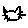
Label: cat